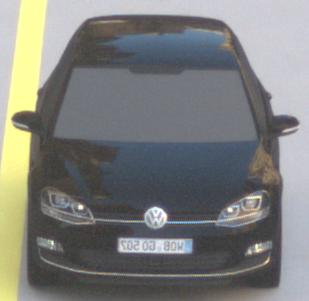
Make: VW
Model: Golf 1.2 TSI BMT
Detailed model: Golf (VII)
Model produced from: 2012/11
Model produced until: 2014/05
Doors: 3
Color: black
Road condition: dry road
Daytime: morning or afternoon
Contrast: low contrast